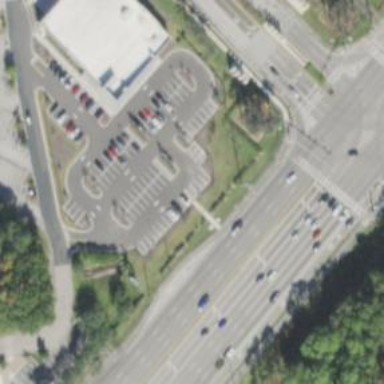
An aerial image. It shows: Footway crossing.